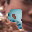
Label: 9